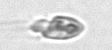
Label: Katodinium_or_Torodinium